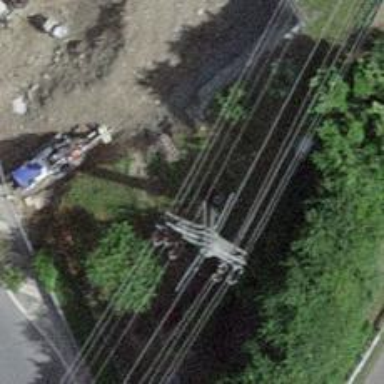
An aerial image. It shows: Power line in the image.